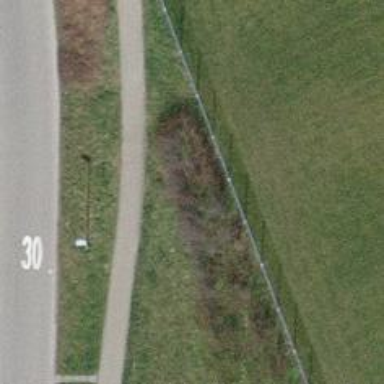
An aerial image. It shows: Footway.